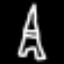
Label: The Eiffel Tower